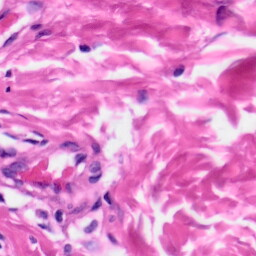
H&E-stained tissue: Skin